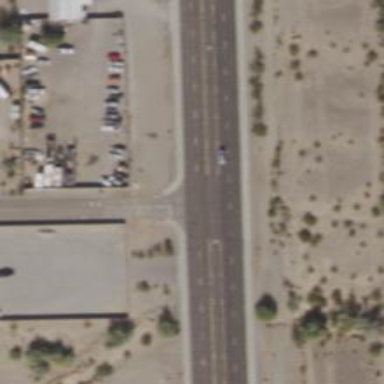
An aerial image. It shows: Asphalt trunk highway.